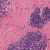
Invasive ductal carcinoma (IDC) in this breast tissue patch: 0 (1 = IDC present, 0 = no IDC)